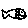
Label: fish